Question: Here is my code:

I want to organize a pool of threads. When I print the contents of the ThrdPool all the ids of the threads equal 1. I suppose it is because of the scope of the variable. Within the method addHotThrd() I create new HotThrd (reference type). Outside the block all the references will be cancelled.
How can I organize a hash map with an unknown number of threads?
'''
public ThrdPool(int hotThrds, long timeout) {
this.freeThreadsMap = new HashMap(0);
this.hotThreadsMap = new HashMap(0);
this.hotThreads = hotThrds;
this.timeout = timeout;
for (int i = 0; i < hotThreads; i++) {
addHotThrd();
}
}
public long addHotThrd() {
HotThrd newThrd = new HotThrd();
hotThreadsMap.put(newThrd, newThrd.getId());
return newThrd.getId();
}
'''
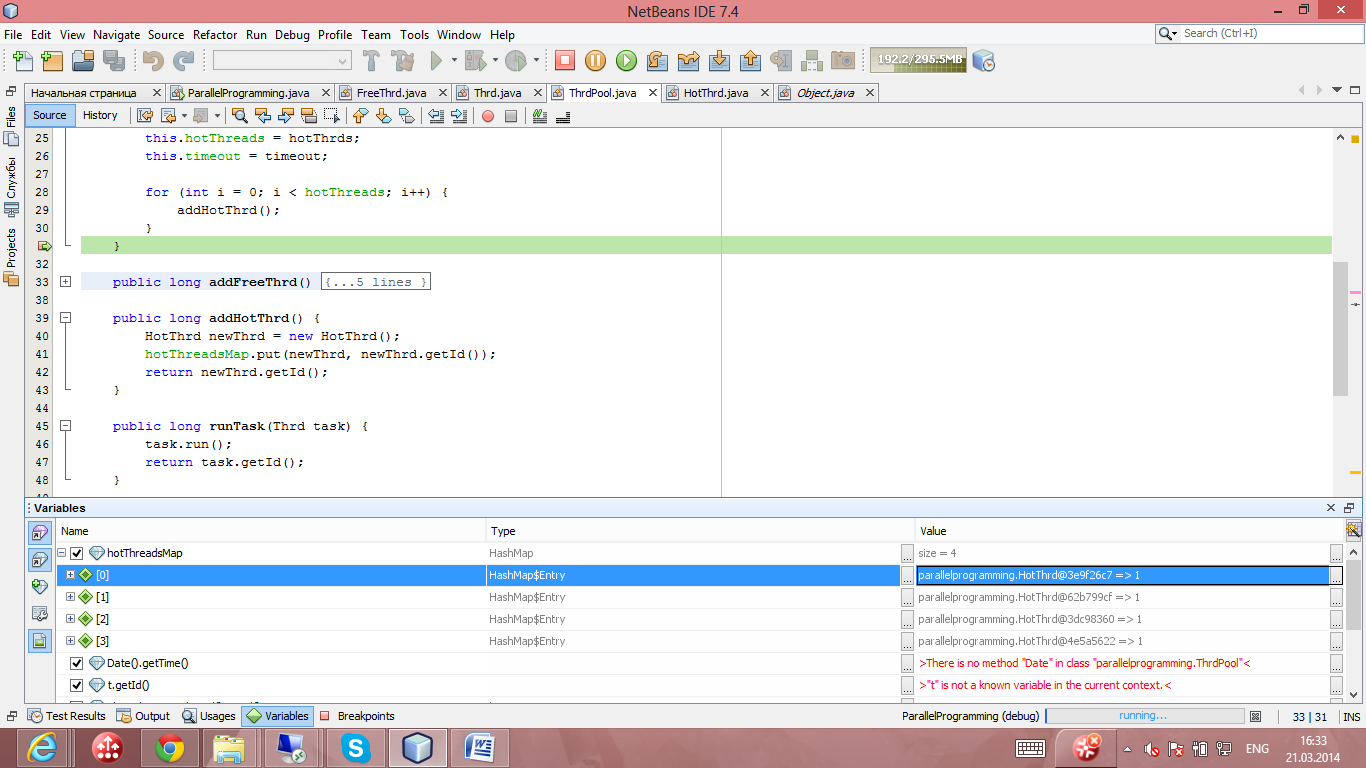
Answer: Assuming that your HotThrd class extends Thread class you can set the name of the thread during initialization.
'''
class HotThrd extends Thread{
HotThrd(String name){
super(name);
}
}
....
....
public long addHotThrd(int i) {
HotThrd newThrd = new HotThrd("Thread"+i);
hotThreadsMap.put(newThrd, newThrd.getId());
return newThrd.getId();
}
'''